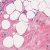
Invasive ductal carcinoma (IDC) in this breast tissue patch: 0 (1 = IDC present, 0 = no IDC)